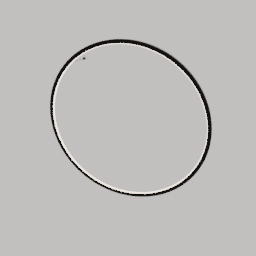
Label: lighting